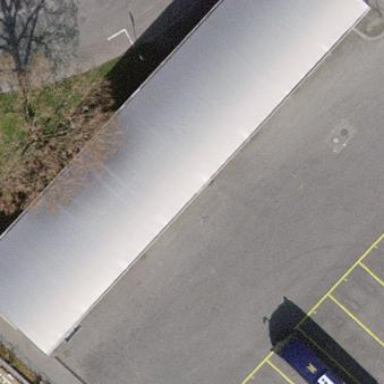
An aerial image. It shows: Industrial building.